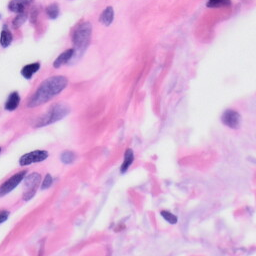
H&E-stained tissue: Skin